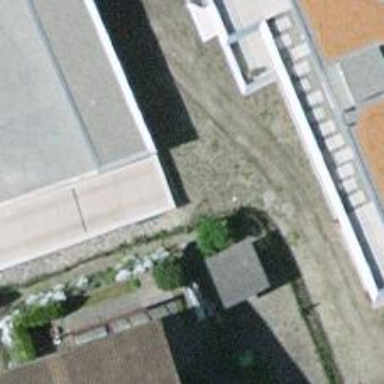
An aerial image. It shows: Retaining wall.